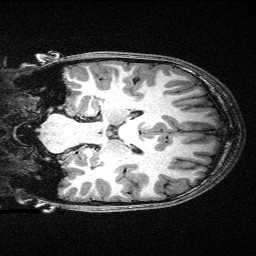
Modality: T1w
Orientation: coronal
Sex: male
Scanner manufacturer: siemens
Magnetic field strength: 3 T
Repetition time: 2.3 s
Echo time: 0.00336 s